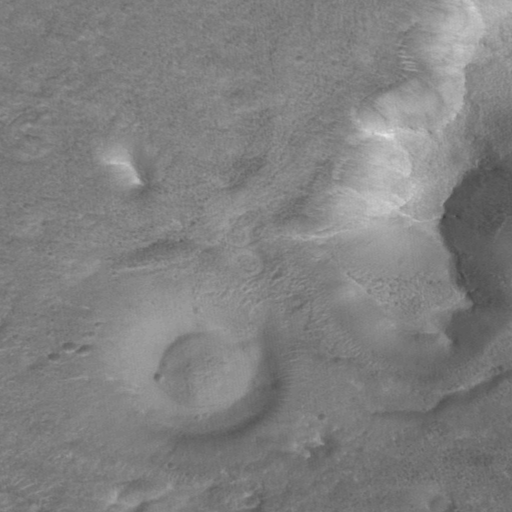
Classes present: Background, Cone